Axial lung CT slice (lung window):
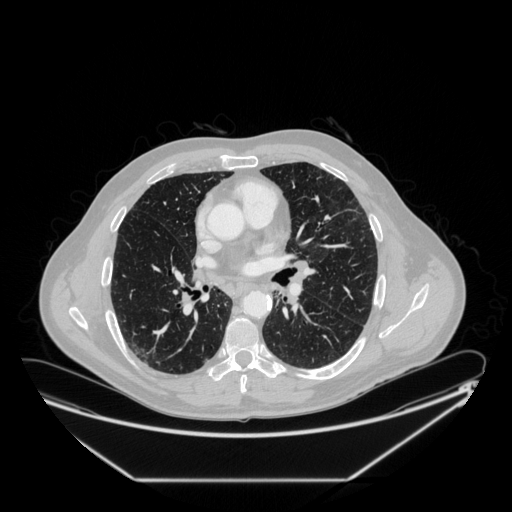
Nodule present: no